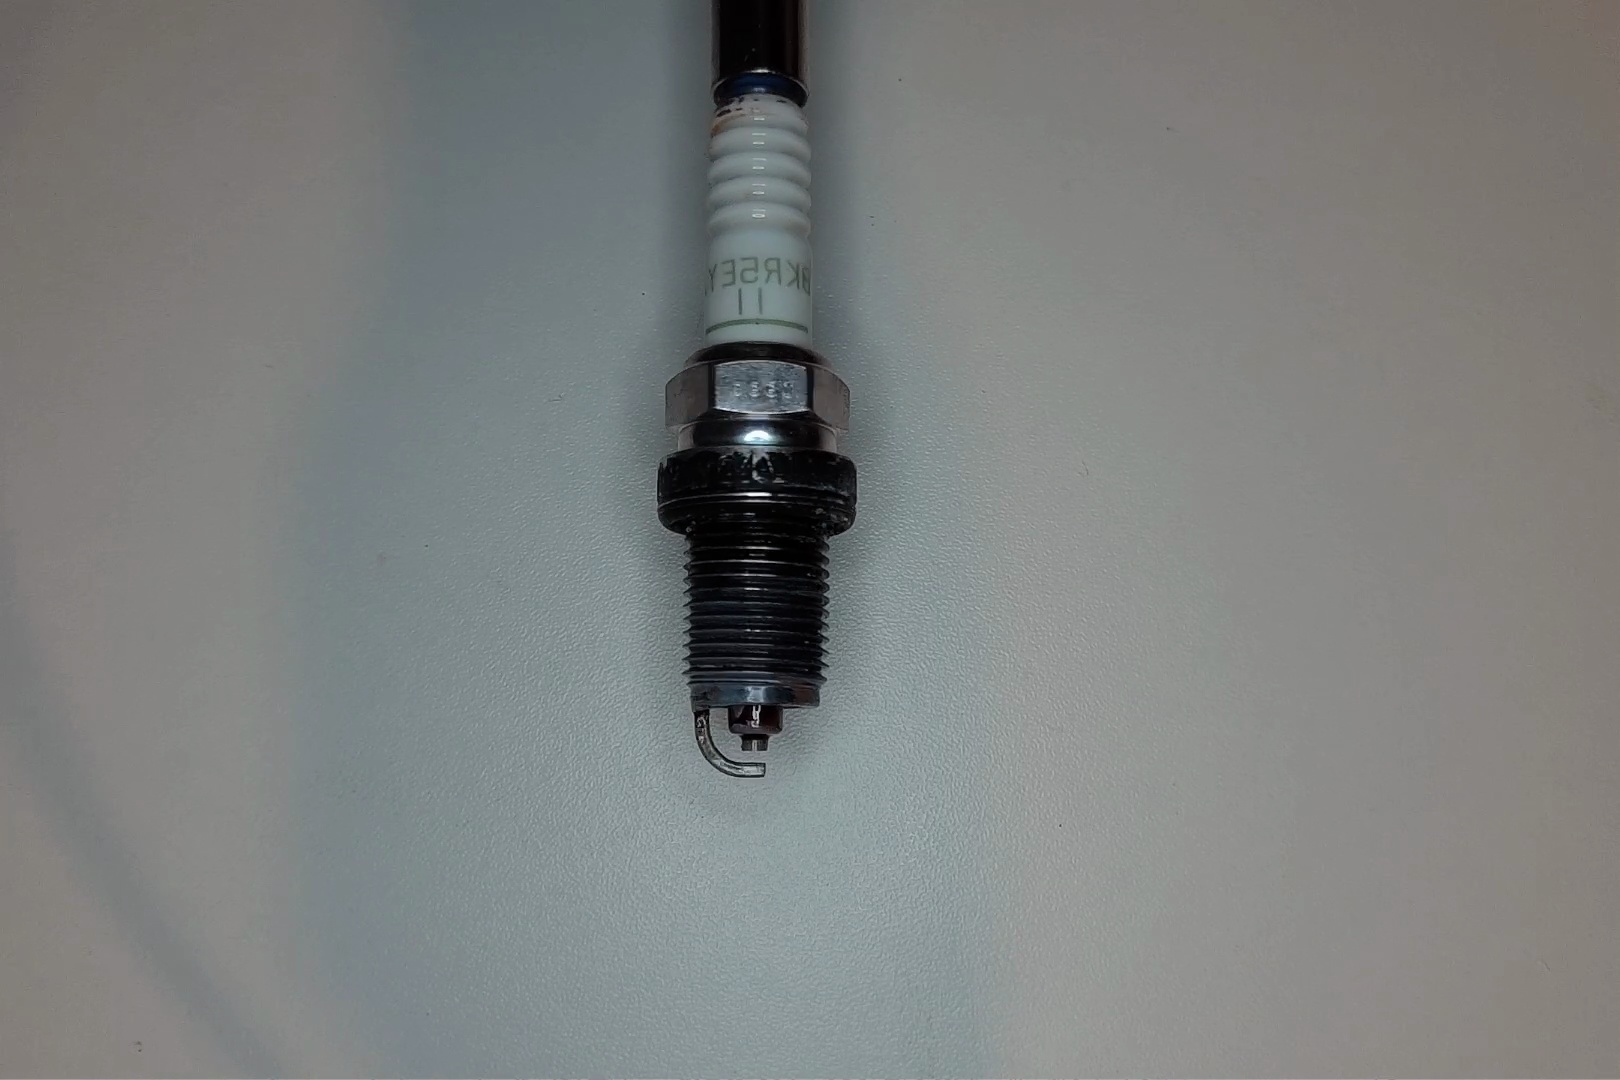
Label: anomaly